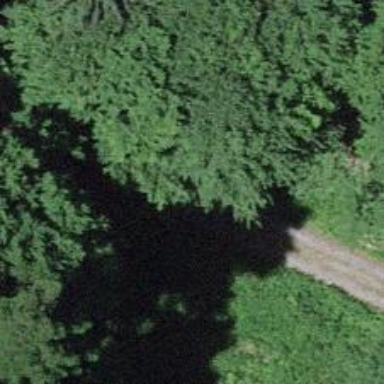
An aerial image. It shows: Gravel track with grade2 quality.